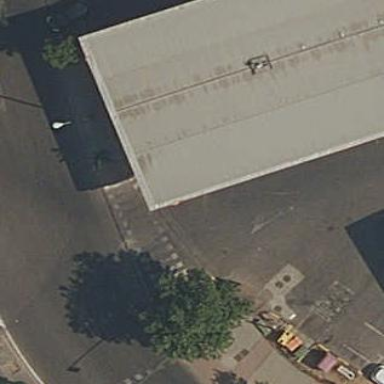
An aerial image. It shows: View of roof of building.